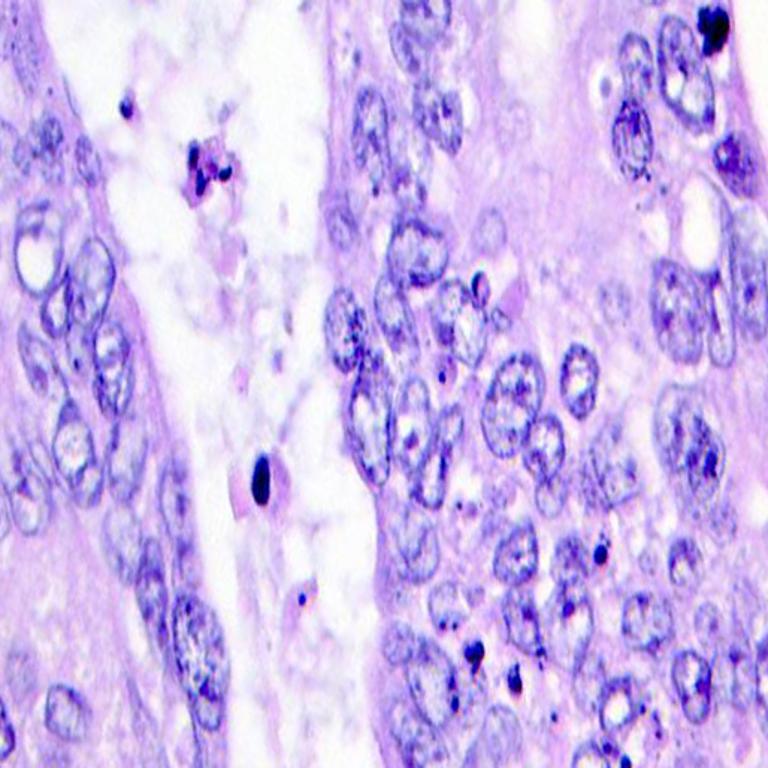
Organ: colon
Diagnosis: adenocarcinomas